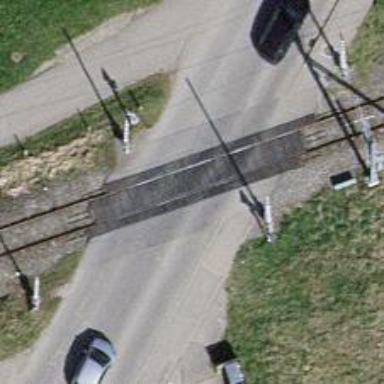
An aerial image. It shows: Level crossing along the railway.